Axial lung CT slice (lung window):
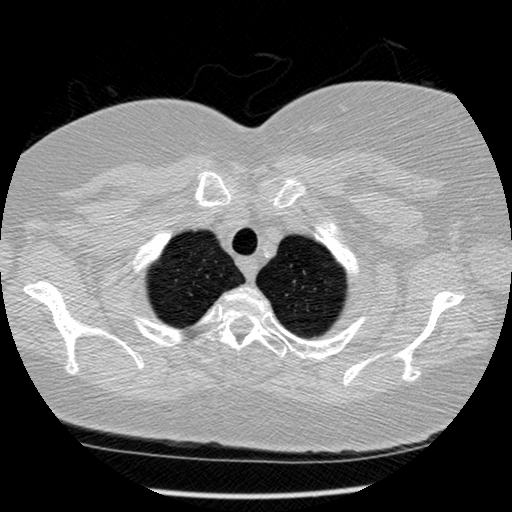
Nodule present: no